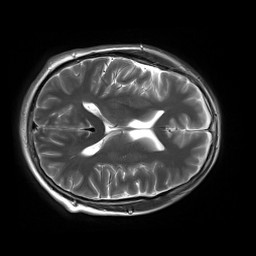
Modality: T2w
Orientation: axial
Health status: ill
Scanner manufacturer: siemens
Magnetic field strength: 3 T
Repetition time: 5.16 s
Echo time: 0.089 s